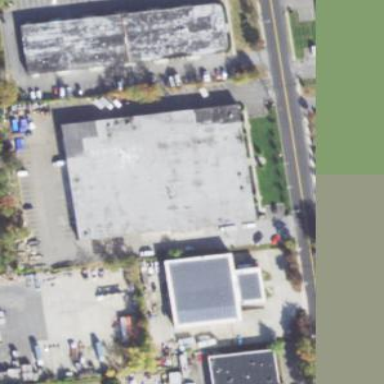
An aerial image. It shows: Commercial building.